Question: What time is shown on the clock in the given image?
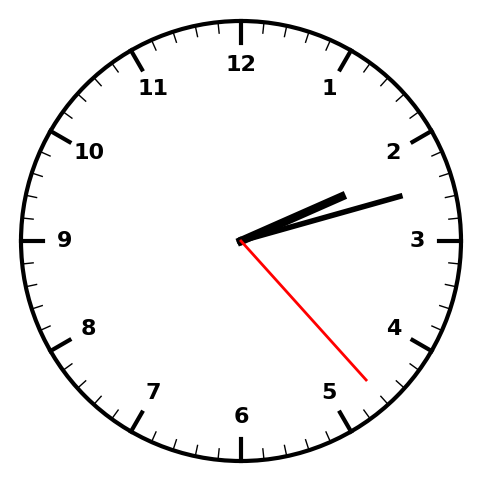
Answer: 02:12:23